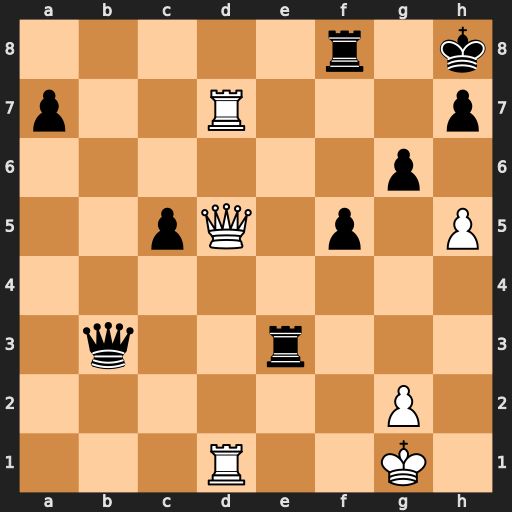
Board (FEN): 5r1k/p2R3p/6p1/2pQ1p1P/8/1q2r3/6P1/3R2K1
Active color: w
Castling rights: -
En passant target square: -
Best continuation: hxg6 hxg6 Qxc5 Kg8 Qd4